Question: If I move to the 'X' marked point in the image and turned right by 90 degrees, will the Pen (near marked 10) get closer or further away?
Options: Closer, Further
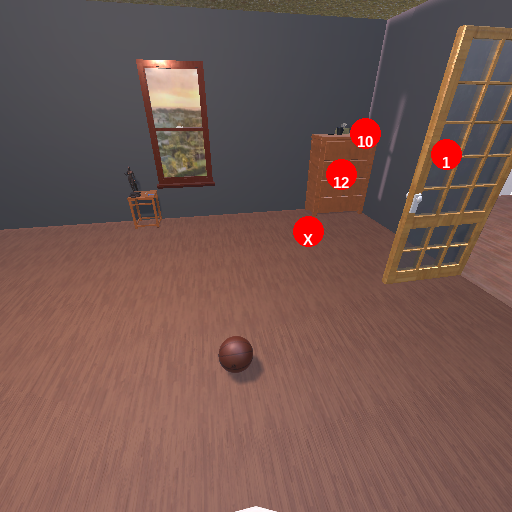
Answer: Closer